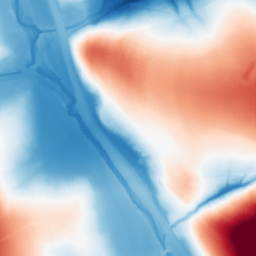
Category: morphological
Decomposition family: tophat_combined
Decomposition parameters: size: 100
Upsampling method: fft_zeropad
Upsampling parameters: scale: 2
Upsampling scale: 2